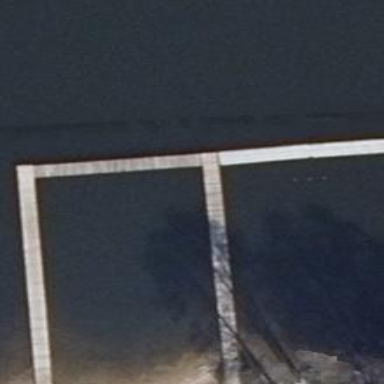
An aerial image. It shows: Man-made pier.